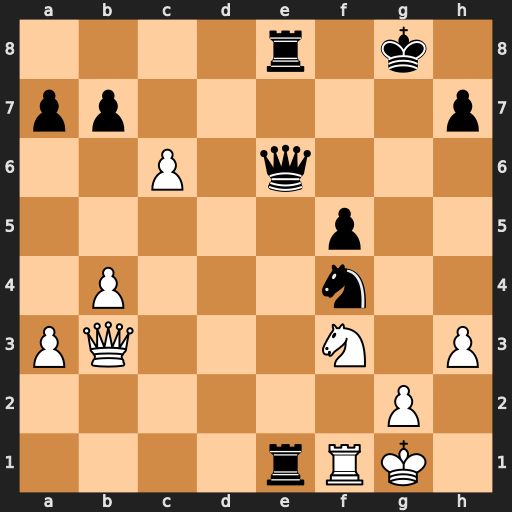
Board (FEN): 4r1k1/pp5p/2P1q3/5p2/1P3n2/PQ3N1P/6P1/4rRK1
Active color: w
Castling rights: -
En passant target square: -
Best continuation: Rxe1 Qxb3 Rxe8+ Kf7 cxb7